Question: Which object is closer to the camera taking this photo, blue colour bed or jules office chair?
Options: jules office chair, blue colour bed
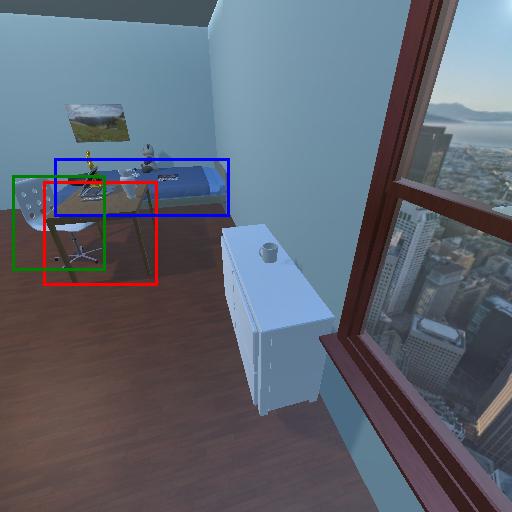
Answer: jules office chair